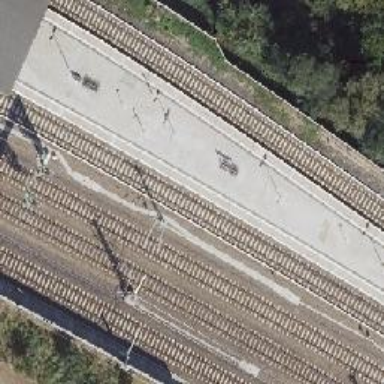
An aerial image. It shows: Close-up of railway platform edge.